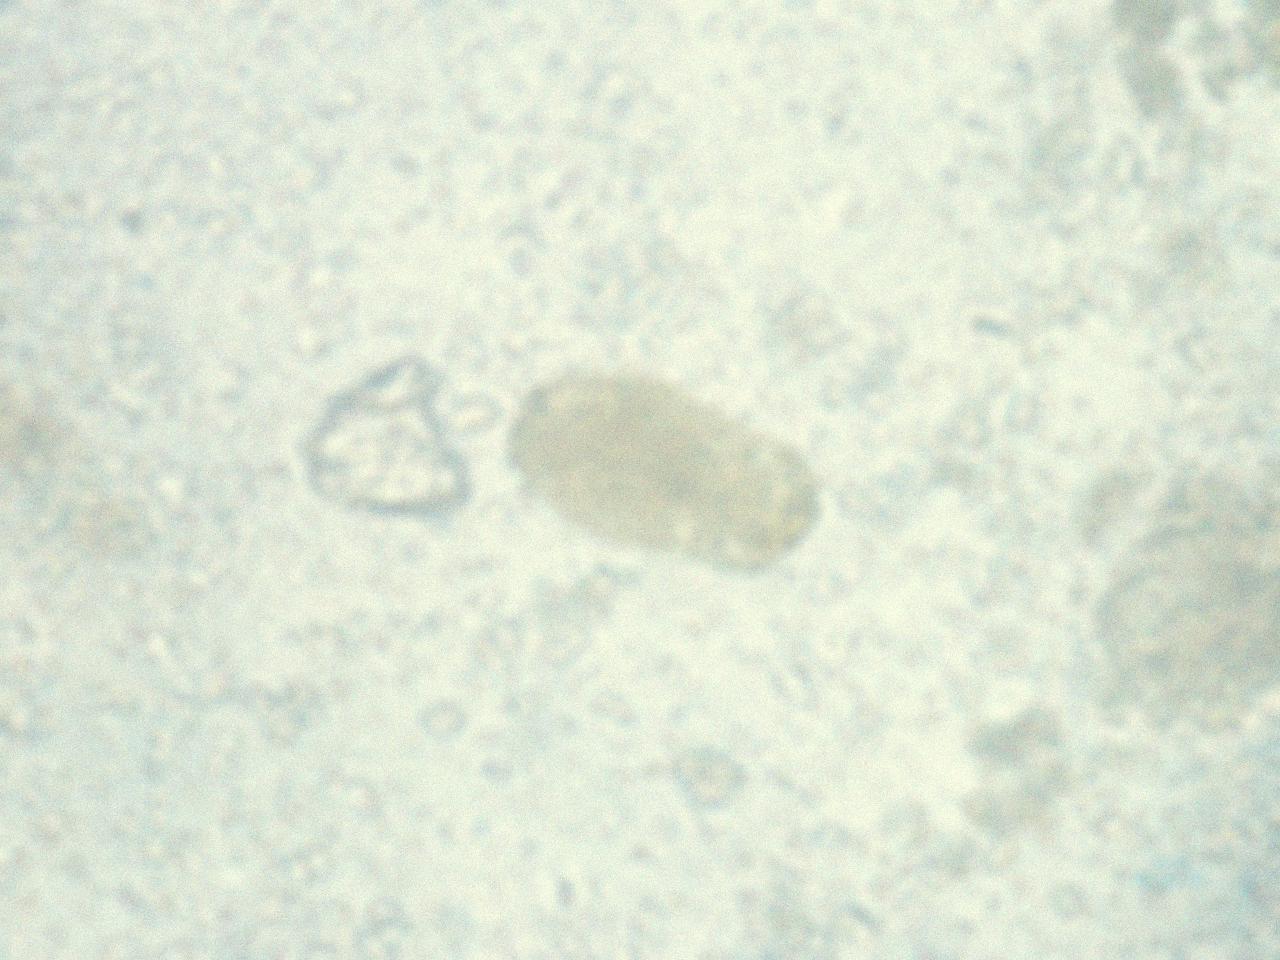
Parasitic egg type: Paragonimus spp